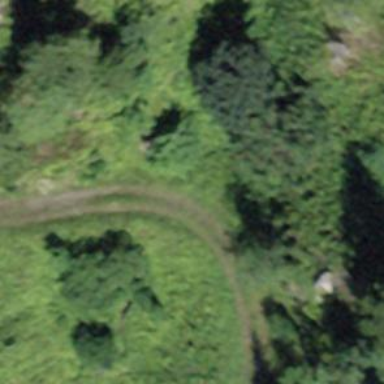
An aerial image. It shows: Culvert tunnel.